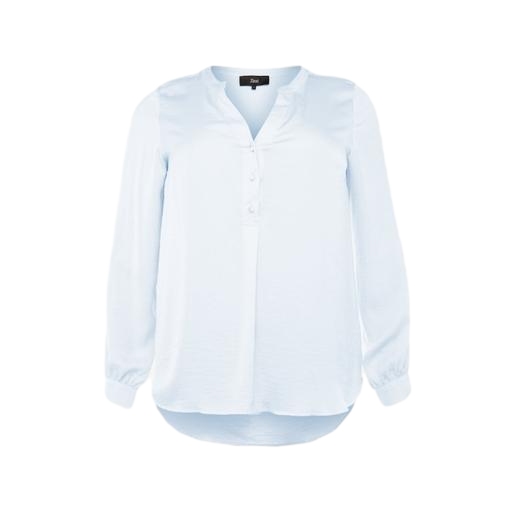
blue split neck roll sleeve shirt, blue isola shirt, blue v-neck placket shirt, white background